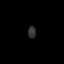
Tissue: prostate
Cell type: T cells
Senescence score: 0.692
Nuclear area (px): 91
Mean DAPI intensity: 51.132